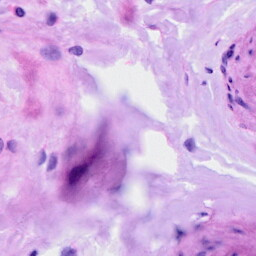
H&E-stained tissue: Ovarian